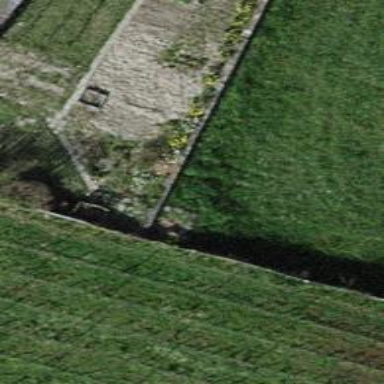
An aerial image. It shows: Wall barrier.